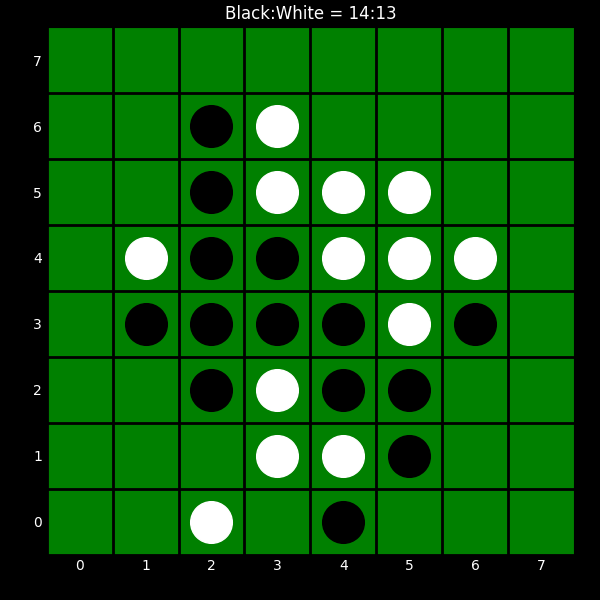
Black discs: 14
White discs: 13